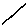
Label: line